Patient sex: F
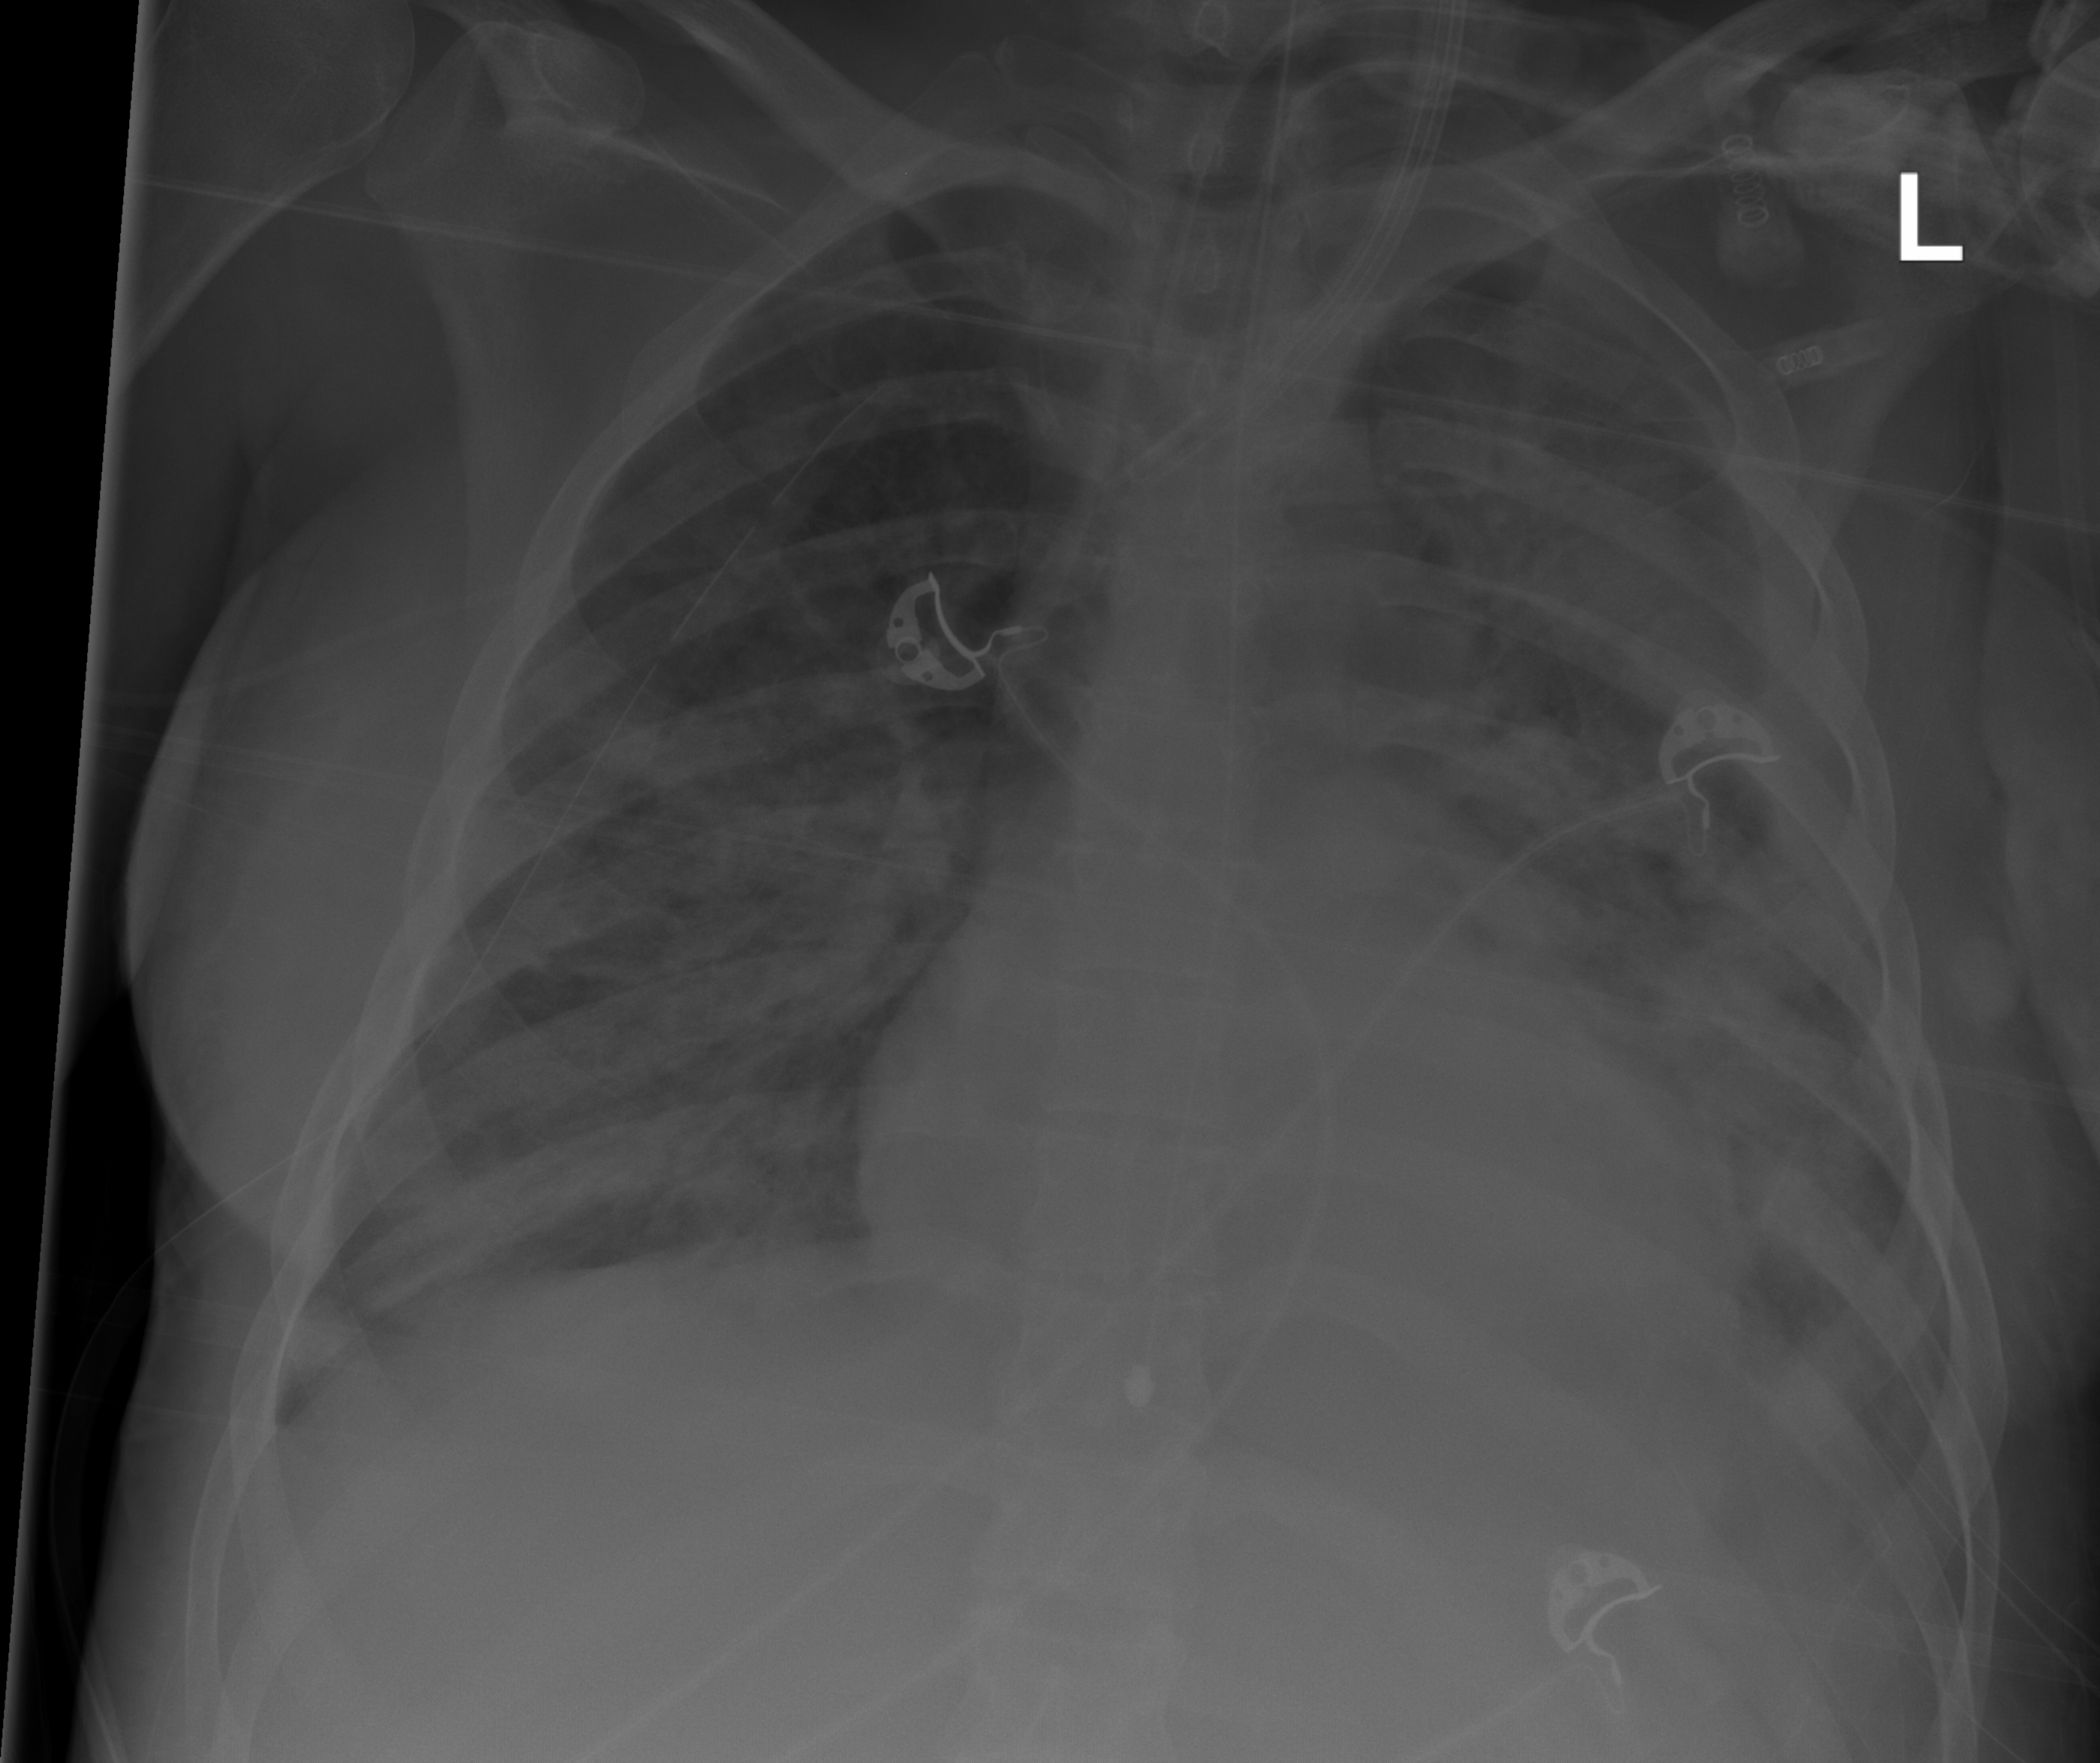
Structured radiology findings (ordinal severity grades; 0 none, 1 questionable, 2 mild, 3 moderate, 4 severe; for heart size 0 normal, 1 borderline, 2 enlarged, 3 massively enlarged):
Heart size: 2
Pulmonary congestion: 3
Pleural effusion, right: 0
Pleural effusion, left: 1
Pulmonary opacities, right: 3
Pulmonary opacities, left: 3
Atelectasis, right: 2
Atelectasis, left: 2